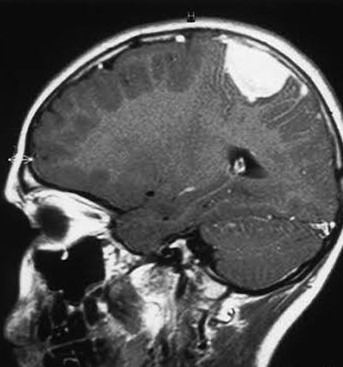
Label: meningioma